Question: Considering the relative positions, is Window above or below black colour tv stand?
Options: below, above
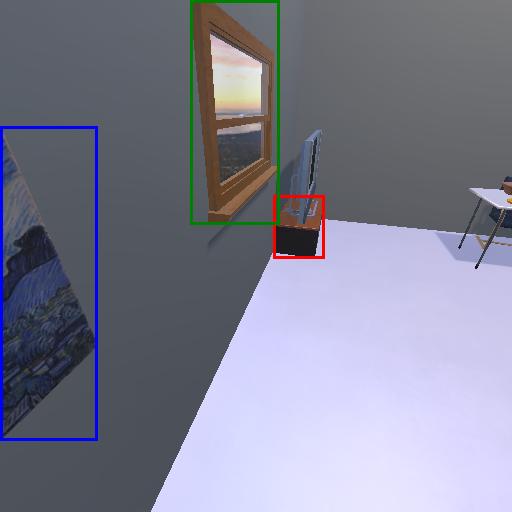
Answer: below